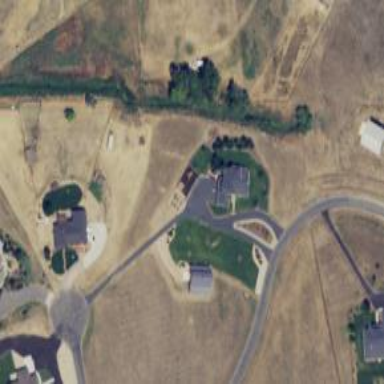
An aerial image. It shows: Driveway.